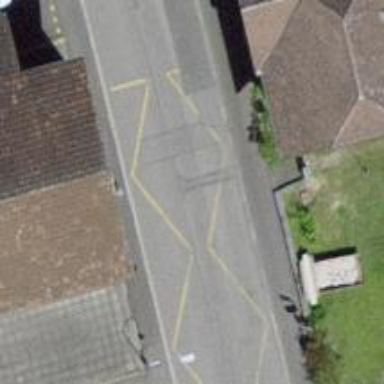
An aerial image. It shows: Bus stop with platform for public transport.